The image is the raw time-domain waveform of a rolling-element bearing's vibration signal. What is the most likely bearing condition (normal, inner_race, outer_race, ball)?
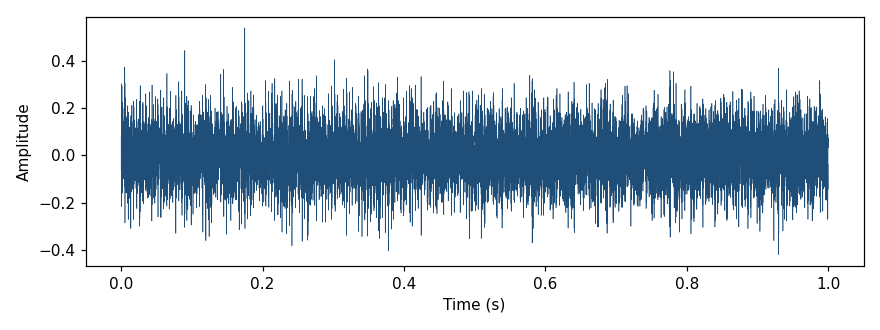
Answer: outer_race